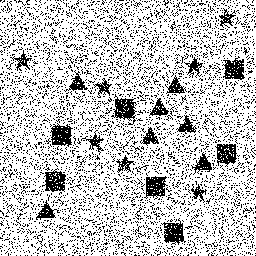
Squares: 7
Triangles: 7
Stars: 7
Total shapes: 21